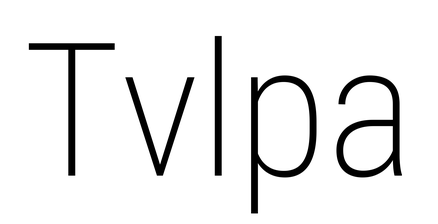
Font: Roboto_Condensed_ExtraLight